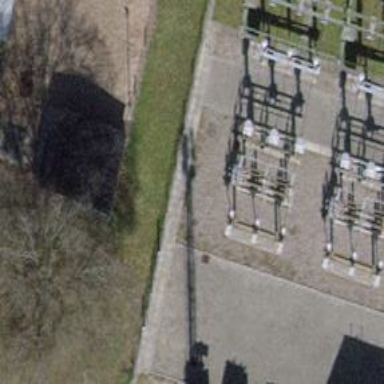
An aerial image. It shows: Insulator used in power equipment.